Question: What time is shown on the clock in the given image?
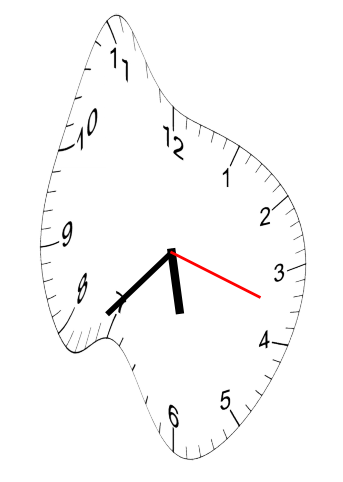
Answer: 05:37:18